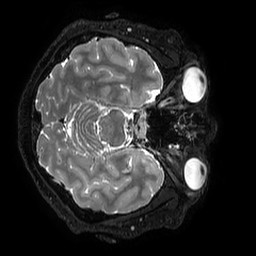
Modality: T2w
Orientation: axial
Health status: ill
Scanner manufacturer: philips
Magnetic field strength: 3 T
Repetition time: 2.5 s
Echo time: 0.331 s